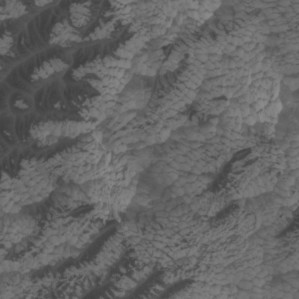
Label: non_frost